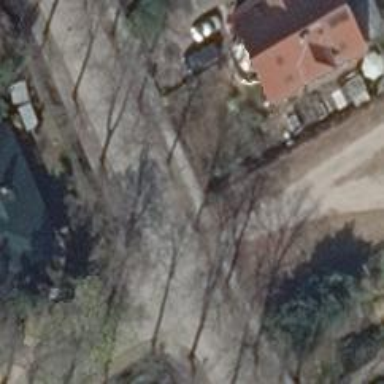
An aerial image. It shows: Residential road with compacted surface.